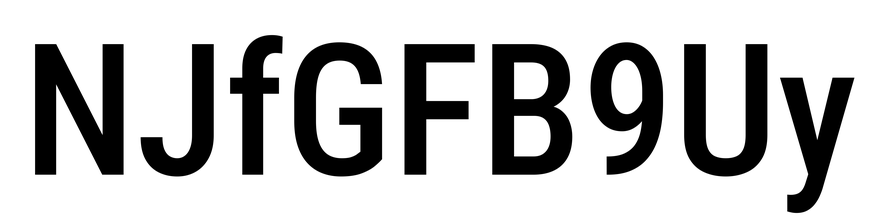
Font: Roboto_Condensed_Medium